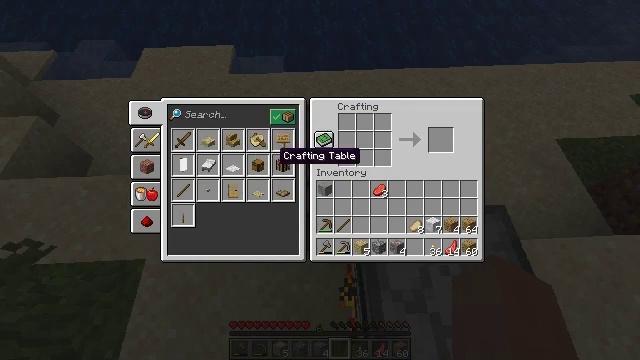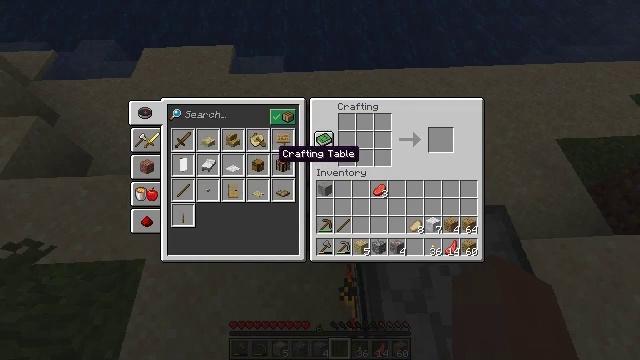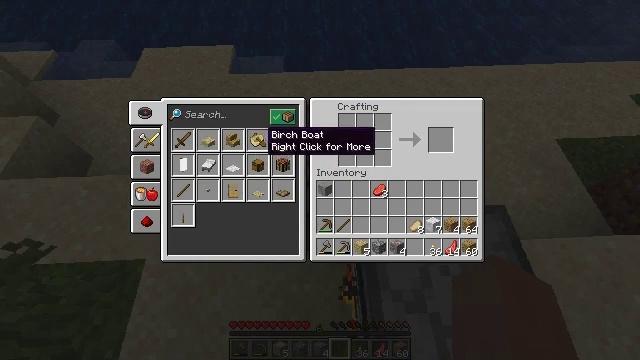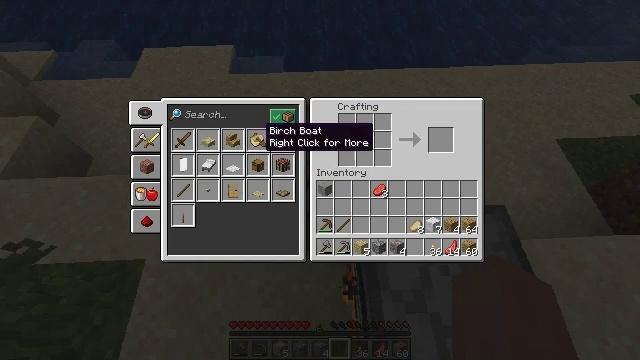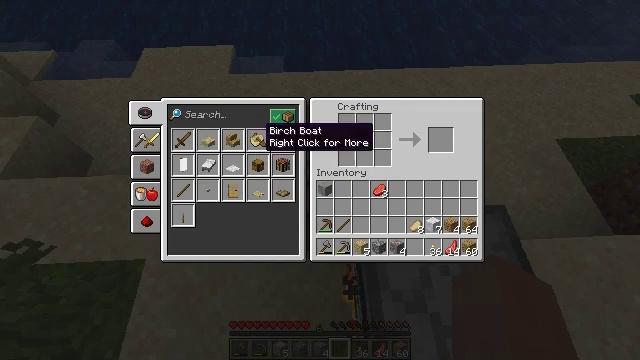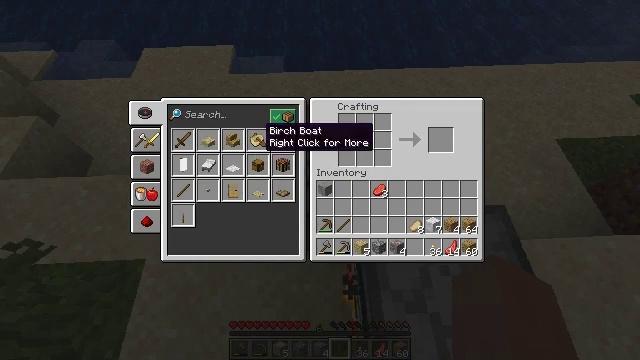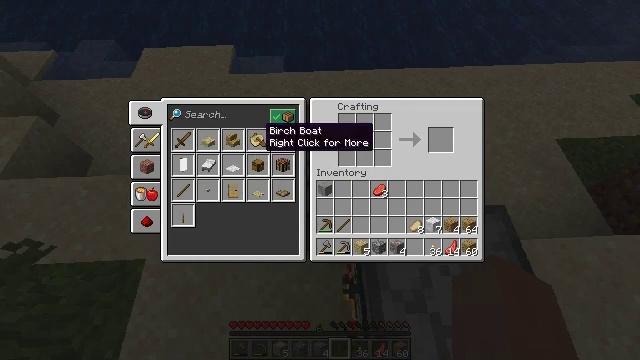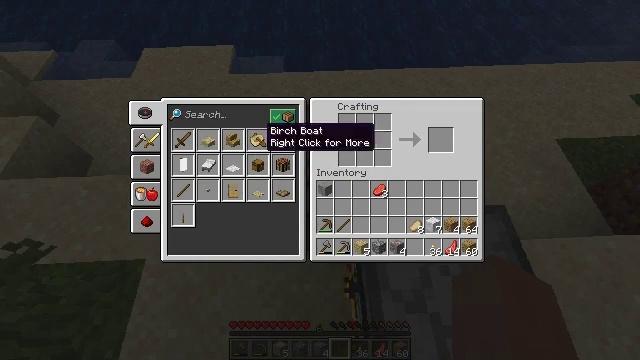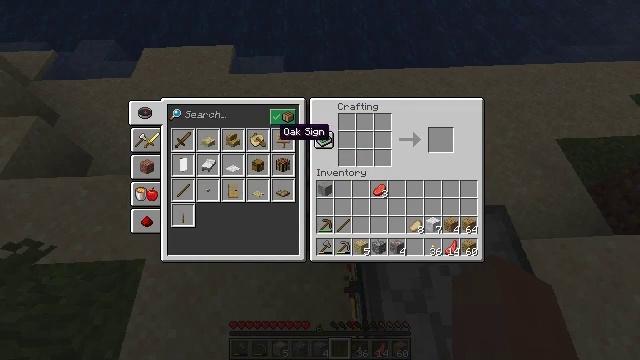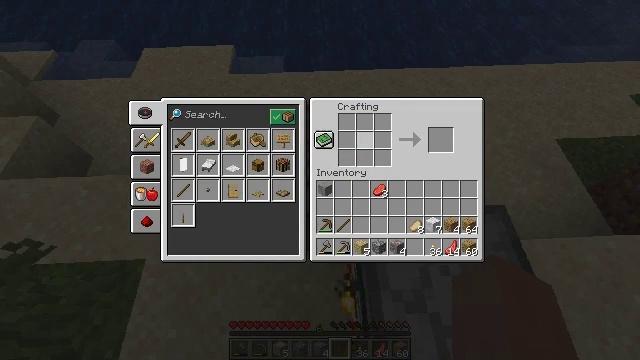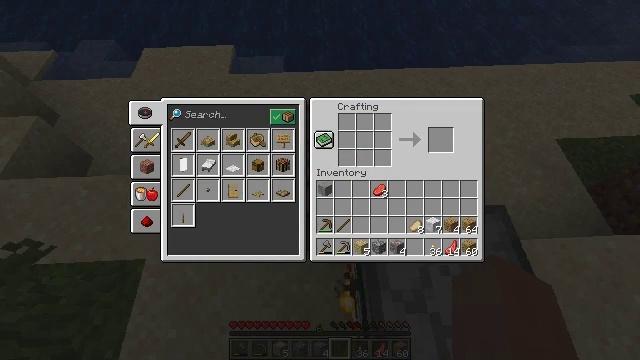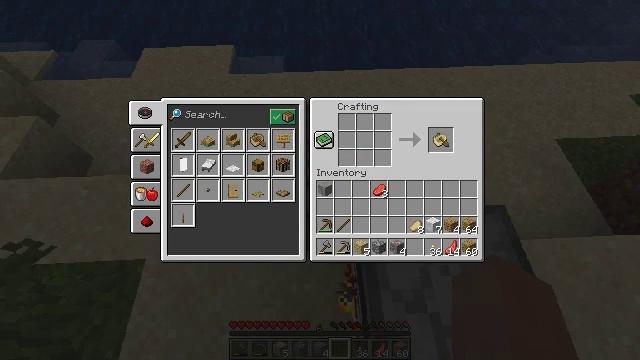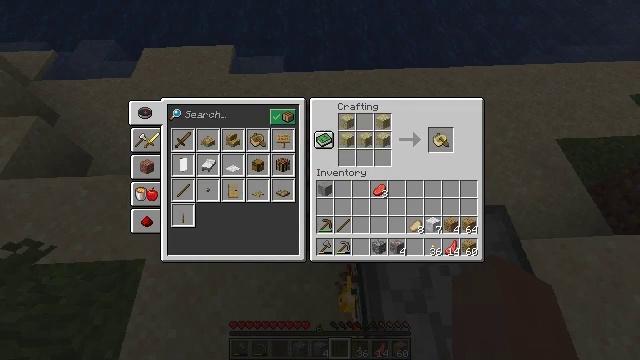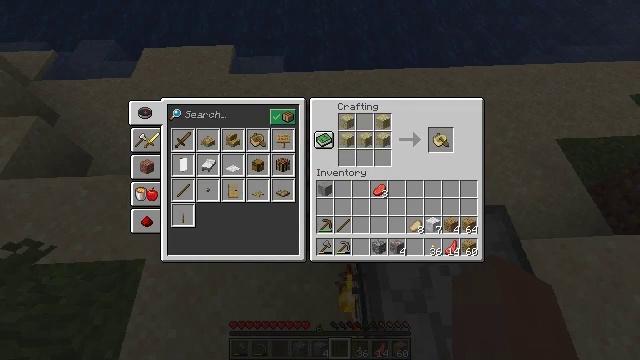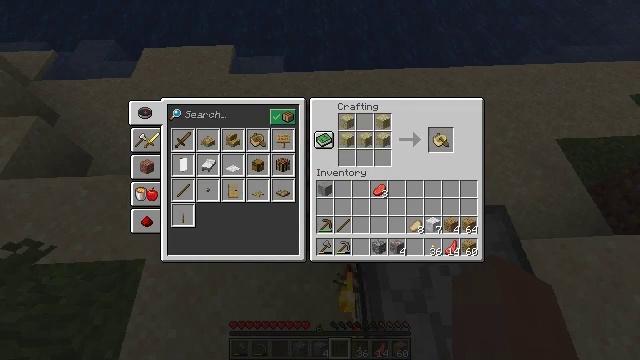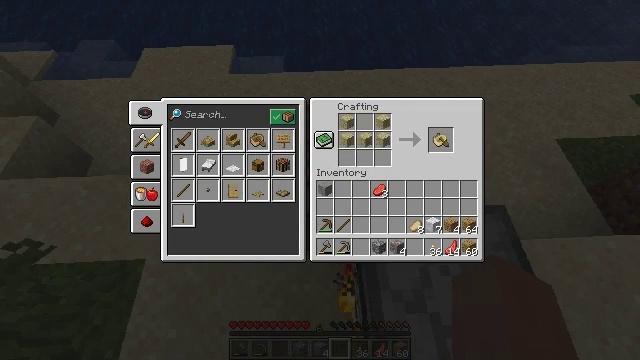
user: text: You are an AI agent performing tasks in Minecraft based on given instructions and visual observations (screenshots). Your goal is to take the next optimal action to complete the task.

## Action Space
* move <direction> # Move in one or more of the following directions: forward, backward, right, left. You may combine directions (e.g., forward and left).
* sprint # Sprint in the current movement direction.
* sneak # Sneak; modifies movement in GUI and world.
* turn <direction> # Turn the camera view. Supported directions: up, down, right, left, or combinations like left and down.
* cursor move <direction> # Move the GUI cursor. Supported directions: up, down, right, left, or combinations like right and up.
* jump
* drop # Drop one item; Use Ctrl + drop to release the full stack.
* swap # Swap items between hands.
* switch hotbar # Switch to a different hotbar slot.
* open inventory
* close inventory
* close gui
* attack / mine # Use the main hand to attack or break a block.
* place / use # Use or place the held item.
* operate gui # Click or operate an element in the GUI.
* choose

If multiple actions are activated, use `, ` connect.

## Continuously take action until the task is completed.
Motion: motion action
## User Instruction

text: Construct a birch boat on the crafting table.
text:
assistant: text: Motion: no_op
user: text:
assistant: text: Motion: cursor move left and up
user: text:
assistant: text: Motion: no_op
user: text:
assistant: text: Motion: no_op
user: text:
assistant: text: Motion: no_op
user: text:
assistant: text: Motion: operate gui
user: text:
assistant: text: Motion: operate gui
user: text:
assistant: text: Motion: cursor move right
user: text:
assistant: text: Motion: cursor move right
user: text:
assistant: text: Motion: cursor move right and up
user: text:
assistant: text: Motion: cursor move right
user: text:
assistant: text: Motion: no_op
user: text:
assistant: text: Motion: no_op
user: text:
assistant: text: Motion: no_op
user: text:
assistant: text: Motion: no_op
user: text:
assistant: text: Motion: no_op
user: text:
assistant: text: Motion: no_op
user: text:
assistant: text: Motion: no_op
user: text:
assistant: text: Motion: operate gui
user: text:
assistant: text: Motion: operate gui
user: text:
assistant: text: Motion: operate gui
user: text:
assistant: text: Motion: cursor move down
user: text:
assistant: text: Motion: cursor move left and down
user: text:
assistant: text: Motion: no_op